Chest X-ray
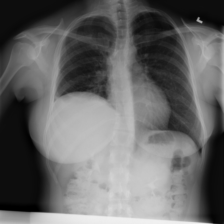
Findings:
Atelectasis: negative
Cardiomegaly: negative
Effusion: negative
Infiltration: negative
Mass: negative
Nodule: negative
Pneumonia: negative
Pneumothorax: negative
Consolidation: negative
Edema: negative
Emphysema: negative
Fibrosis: negative
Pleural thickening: negative
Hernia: negative